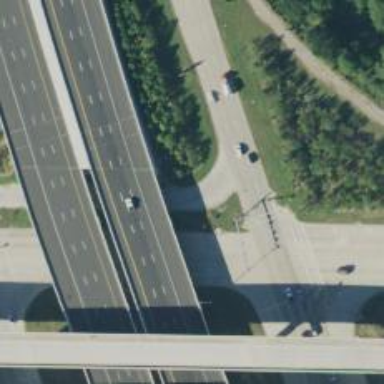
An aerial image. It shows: Secondary link road.